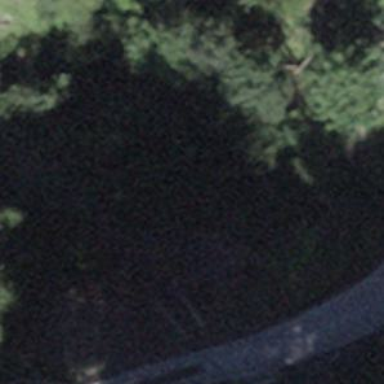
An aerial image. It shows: Culvert tunnel.